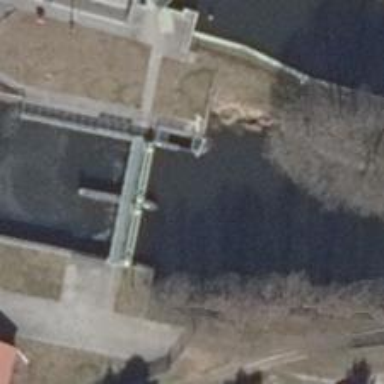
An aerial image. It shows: Weir along the waterway.